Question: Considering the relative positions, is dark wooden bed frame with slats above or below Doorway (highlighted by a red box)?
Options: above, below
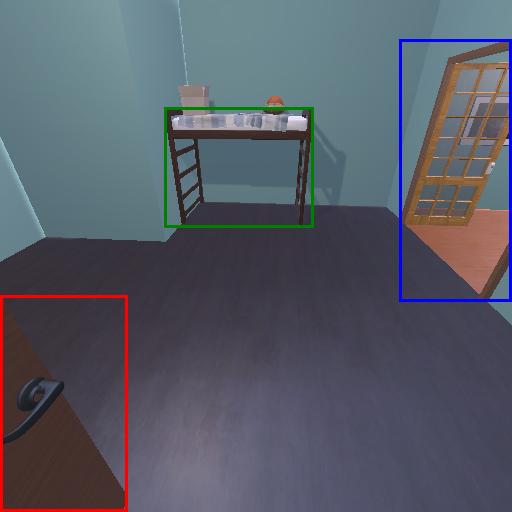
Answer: above